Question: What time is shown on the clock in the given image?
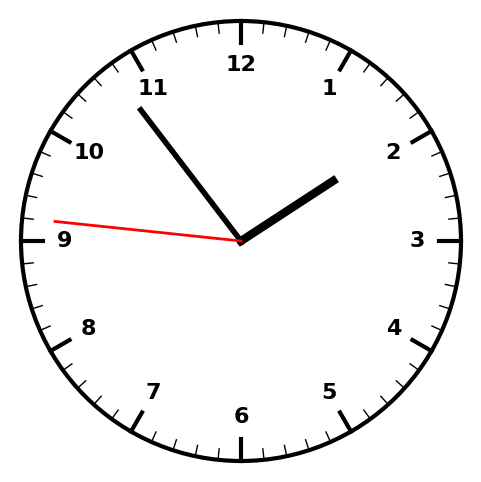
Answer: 01:53:46